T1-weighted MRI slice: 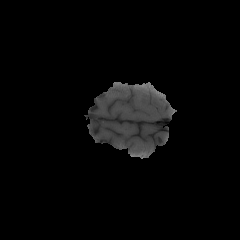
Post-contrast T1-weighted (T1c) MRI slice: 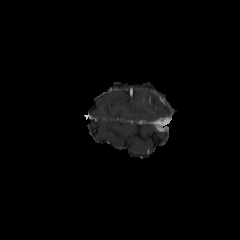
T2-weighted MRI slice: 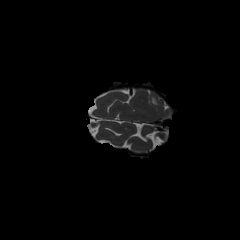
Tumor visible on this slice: yes